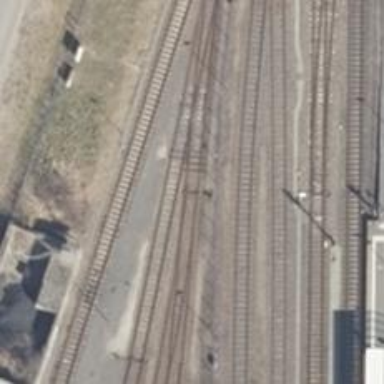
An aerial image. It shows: Railway switch.